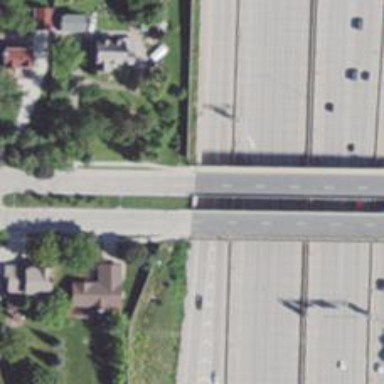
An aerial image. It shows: Tertiary road with asphalt surface running over bridge. It is dual carriageway.